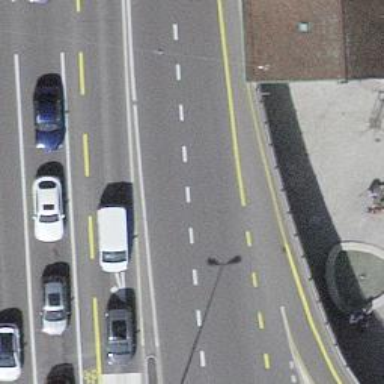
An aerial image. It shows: Public surveillance system is in place.